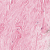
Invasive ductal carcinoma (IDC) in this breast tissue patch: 0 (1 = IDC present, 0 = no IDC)